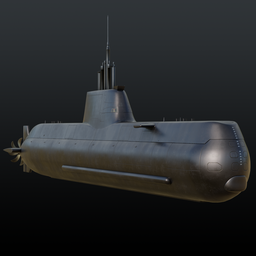
Label: mechanical